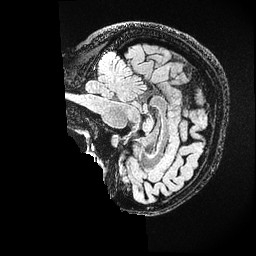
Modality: FLAIR
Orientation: sagittal
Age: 41
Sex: female
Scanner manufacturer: ge
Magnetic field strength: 3 T
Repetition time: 4.802 s
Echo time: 0.1158 s